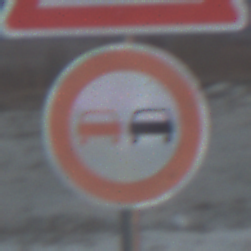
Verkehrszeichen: Ueberholverbot
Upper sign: ReiterRechts
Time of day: SunriseSunset
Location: Outdoor (Beach)
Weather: PartlyCloudy
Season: NotSpecified
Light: Natural